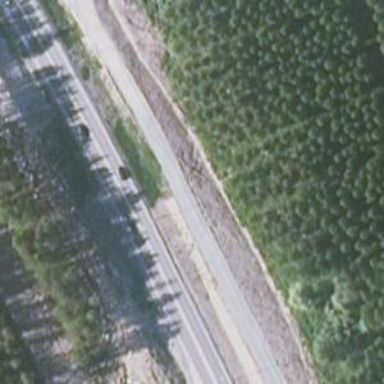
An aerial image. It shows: Asphalt road designated as trunk highway.